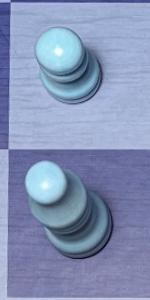
Label: Bishop_White